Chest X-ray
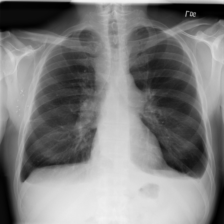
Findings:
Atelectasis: positive
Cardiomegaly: negative
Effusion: positive
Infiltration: negative
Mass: negative
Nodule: negative
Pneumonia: negative
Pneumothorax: positive
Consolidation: negative
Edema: negative
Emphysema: negative
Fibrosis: negative
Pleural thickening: negative
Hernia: negative